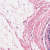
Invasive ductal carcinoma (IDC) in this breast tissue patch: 0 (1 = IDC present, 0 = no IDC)